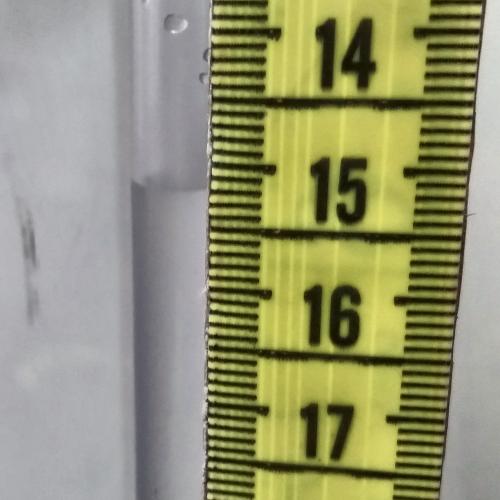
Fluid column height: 15.2 cm